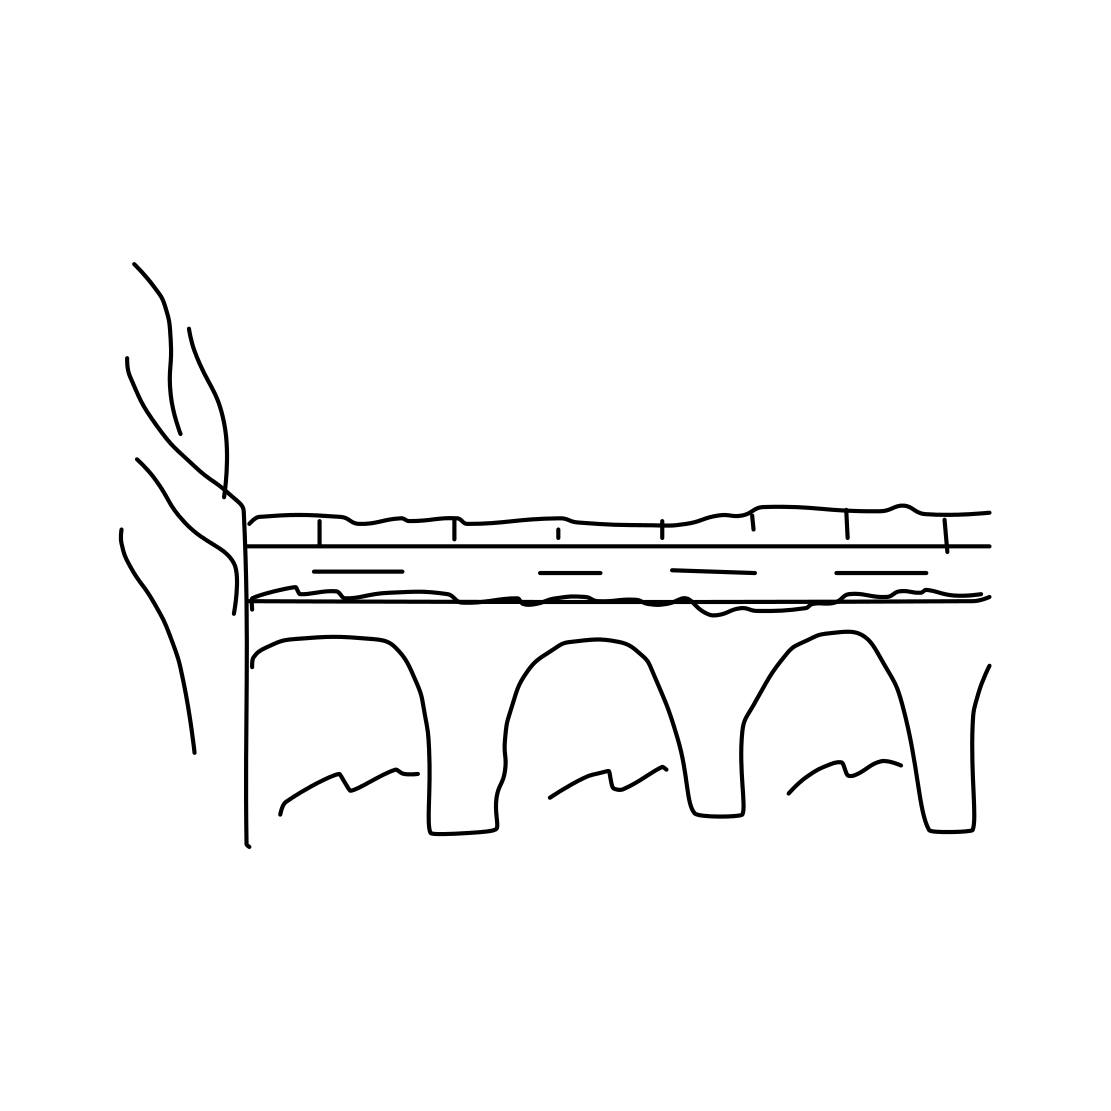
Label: bridge